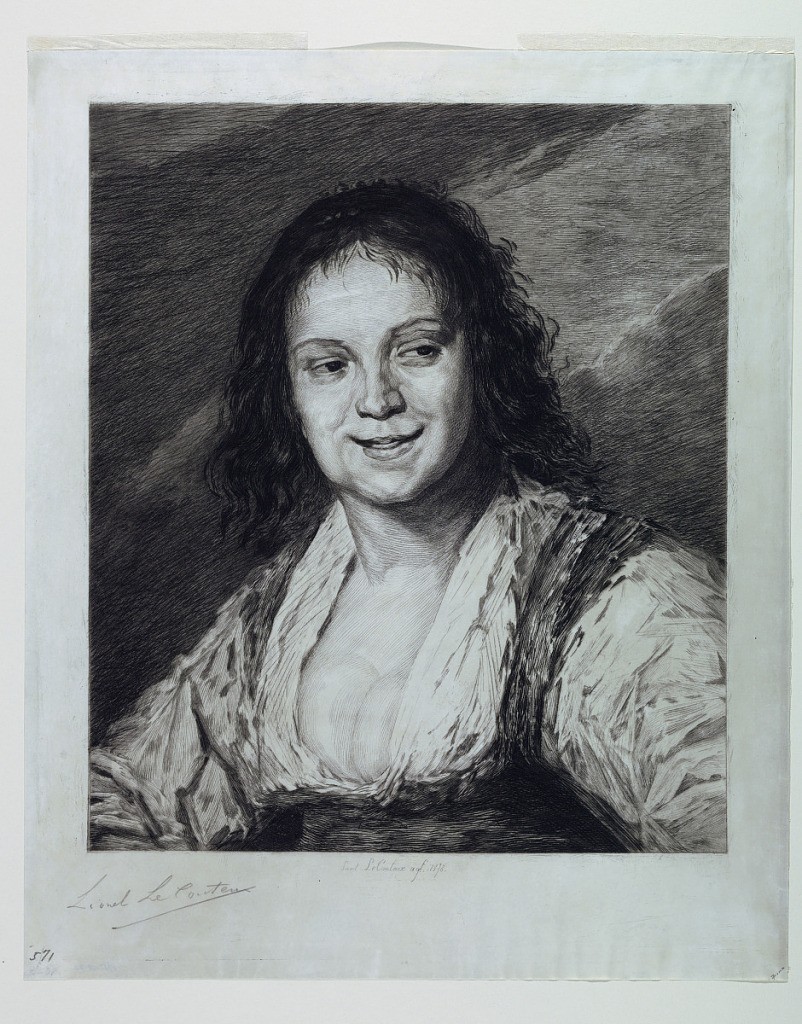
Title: La Bohémienne
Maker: Lionel Aristide Lecouteux, French, 1847 - 1909
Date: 1878
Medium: Etching on vellum
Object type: Print
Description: Bust portrait of a young peasant girl, head turned one-quarter right, smiling. After Hals' Louvre portrait.